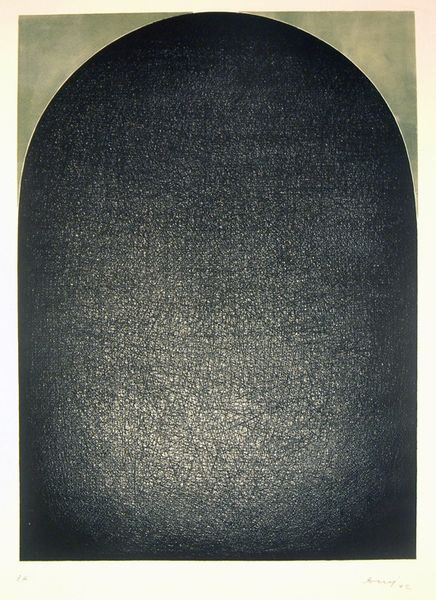
Titel: The Arch, The Arch
Künstler: Vil’iam Brui
Standort: Amherst (Massachusetts, USA)
Institution: Mead Art Museum, Amherst College
Schlagwörter: white, window, black, dark, green, grey, shadow, form, contemporary, simple, hatching, geometry, shape, crosshatching, curve, minimalism, dünne linien, kugelschreiber, jan fabre